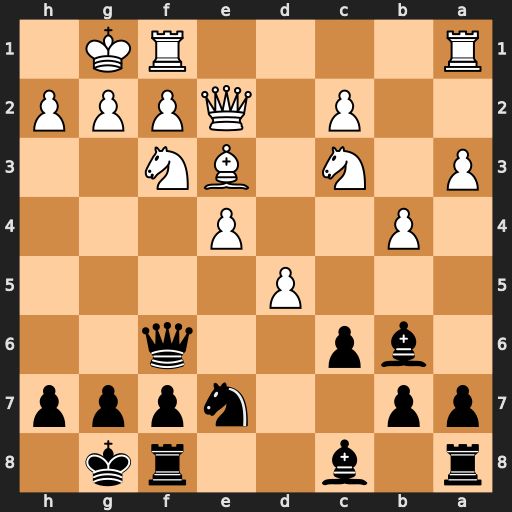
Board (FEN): r1b2rk1/pp2nppp/1bp2q2/3P4/1P2P3/P1N1BN2/2P1QPPP/R4RK1
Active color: b
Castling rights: -
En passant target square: -
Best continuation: Qxc3 d6 Ng6